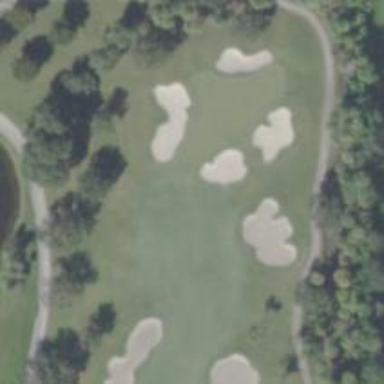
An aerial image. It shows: Golf hole.